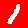
Digit: 1